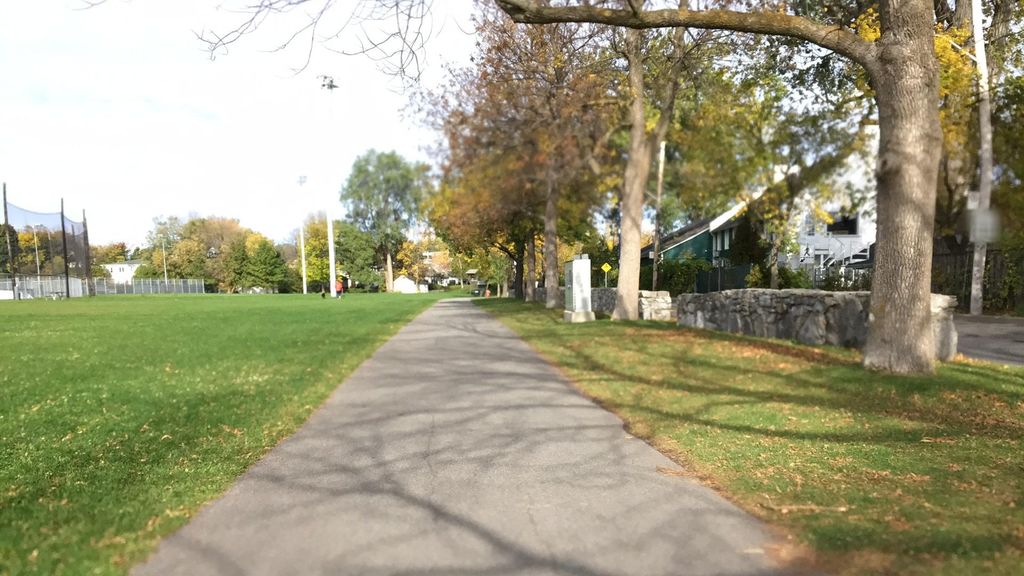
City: montreal